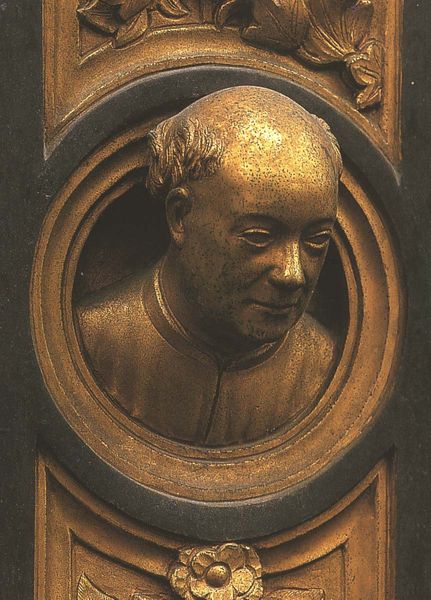
Titel: Paradiestür (Osttür)
Künstler: Lorenzo Ghiberti
Standort: Florenz, Baptisterium (EU - I - Toskana)
Schlagwörter: kopf, mann, blume, braun, fenster, haar, holz, mund, nase, ohr, tür, blüte, beige, ornament, augen, gesicht, kragen, rahmen, stein, gewand, gold, kind, kinn, lippen, kreis, oval, rund, relief, büste, glatze, bronze, plastik, halbglatze, priester, florenz, heiliger, golden, geschnitzt, luke, herunter, pkopf